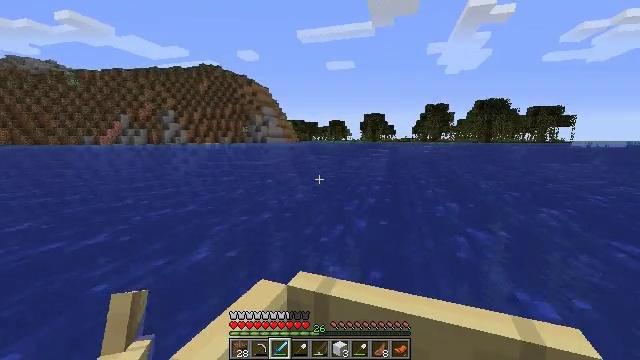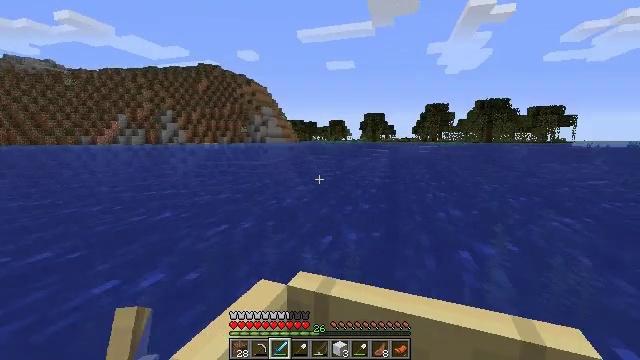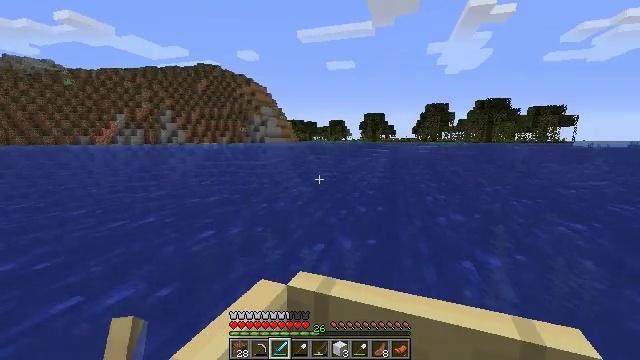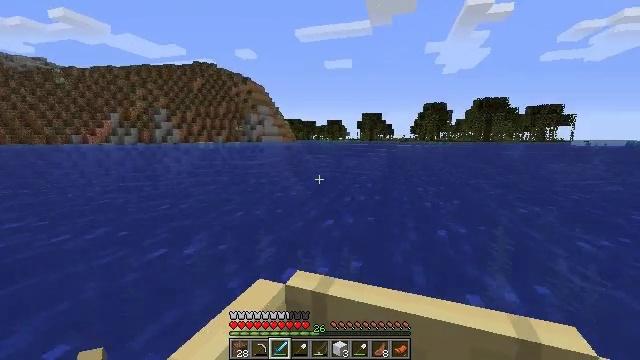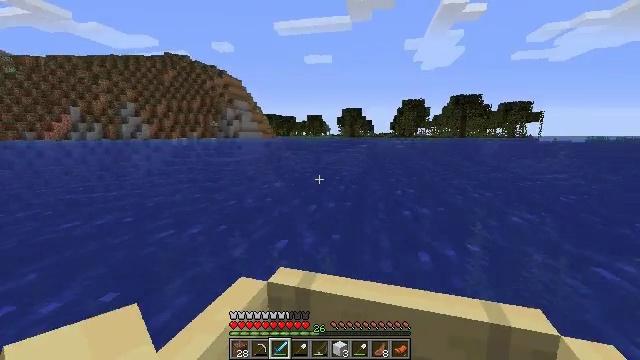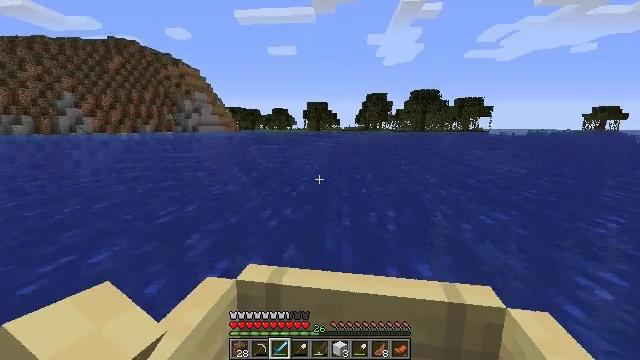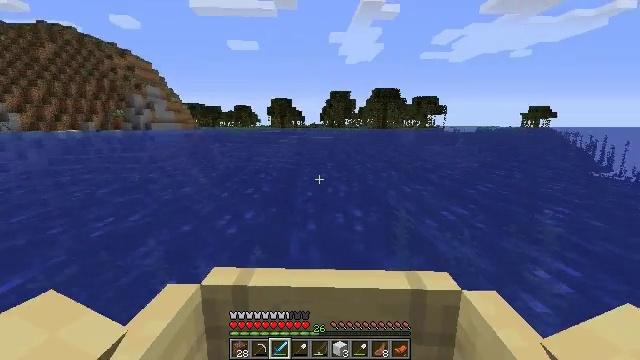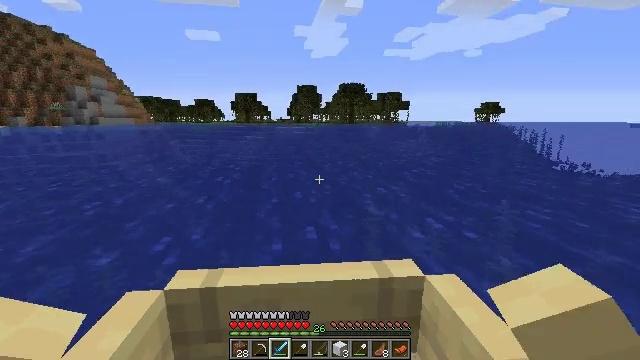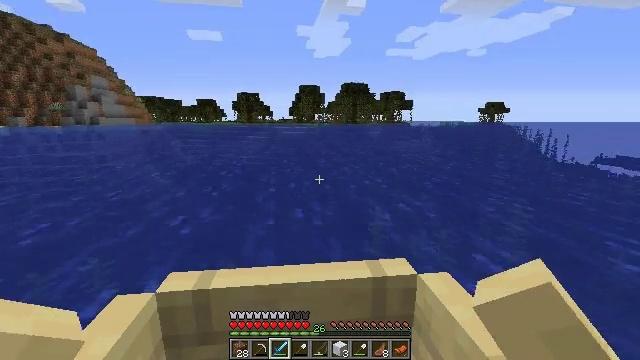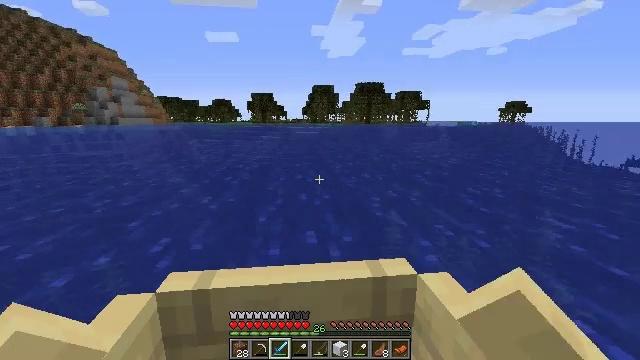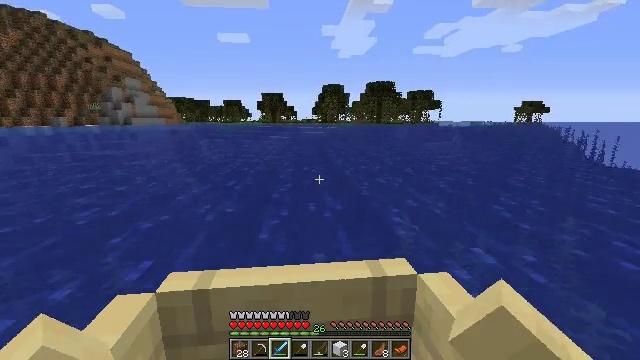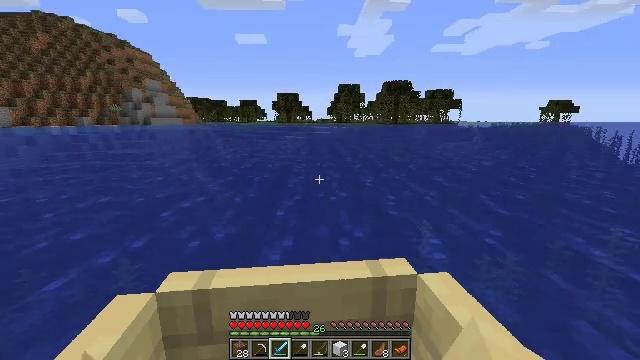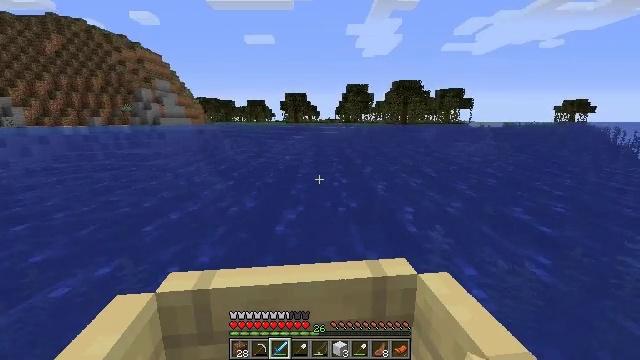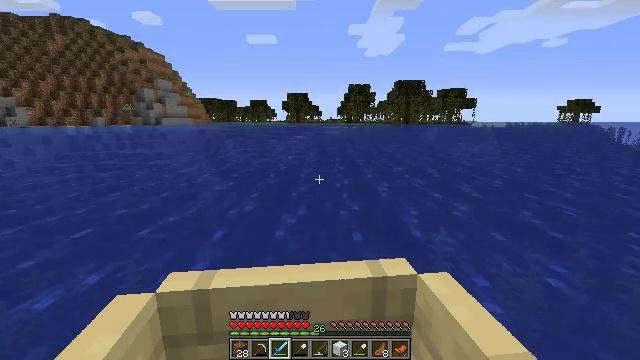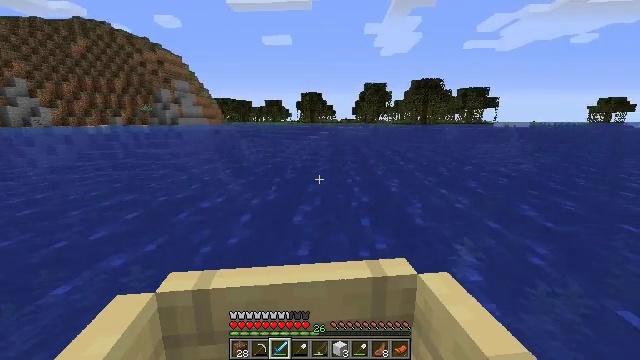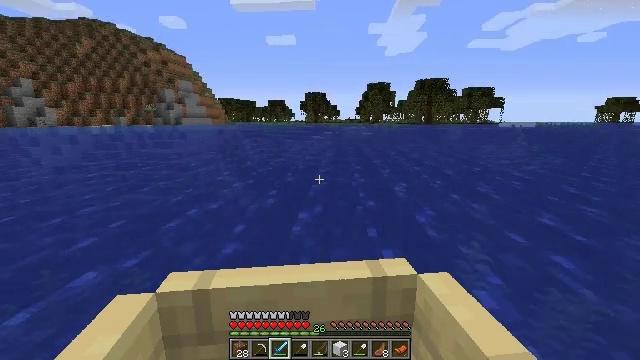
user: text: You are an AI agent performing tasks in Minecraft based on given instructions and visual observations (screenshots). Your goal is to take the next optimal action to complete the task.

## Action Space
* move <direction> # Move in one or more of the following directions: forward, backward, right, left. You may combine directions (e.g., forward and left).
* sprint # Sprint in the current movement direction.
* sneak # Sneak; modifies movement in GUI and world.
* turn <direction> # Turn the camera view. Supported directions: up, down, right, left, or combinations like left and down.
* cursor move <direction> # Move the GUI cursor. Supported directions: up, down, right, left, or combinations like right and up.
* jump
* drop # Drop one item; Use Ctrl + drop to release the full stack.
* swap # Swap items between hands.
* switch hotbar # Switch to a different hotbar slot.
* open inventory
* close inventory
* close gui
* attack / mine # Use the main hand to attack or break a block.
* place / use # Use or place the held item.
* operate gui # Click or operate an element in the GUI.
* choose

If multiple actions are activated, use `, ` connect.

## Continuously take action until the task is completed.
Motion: motion action
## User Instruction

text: Drop a lily pad.
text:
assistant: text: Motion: move forward
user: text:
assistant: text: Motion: move forward
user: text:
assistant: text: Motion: move forward
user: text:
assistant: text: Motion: move forward, turn right
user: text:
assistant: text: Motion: move forward, turn right and down
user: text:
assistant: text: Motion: move forward and move left, turn right
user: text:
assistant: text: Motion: move forward and move left, turn right and down
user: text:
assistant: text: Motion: move forward and move left, turn right
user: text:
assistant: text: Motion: move forward
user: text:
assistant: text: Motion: move forward
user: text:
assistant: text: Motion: move forward
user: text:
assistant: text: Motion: move forward
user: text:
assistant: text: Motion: move forward
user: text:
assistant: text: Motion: move forward
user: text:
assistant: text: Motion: move forward
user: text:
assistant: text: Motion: move forward
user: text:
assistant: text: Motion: move forward
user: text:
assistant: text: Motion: move forward
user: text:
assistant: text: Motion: move forward
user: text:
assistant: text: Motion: move forward
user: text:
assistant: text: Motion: move forward
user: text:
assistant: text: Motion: move forward
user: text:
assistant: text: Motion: move forward
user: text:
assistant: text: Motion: move forward
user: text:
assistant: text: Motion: move forward
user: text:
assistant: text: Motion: move forward
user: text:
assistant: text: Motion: move forward
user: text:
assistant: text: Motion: move forward
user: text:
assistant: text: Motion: move forward
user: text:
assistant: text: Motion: move forward, turn right